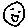
Label: smiley face